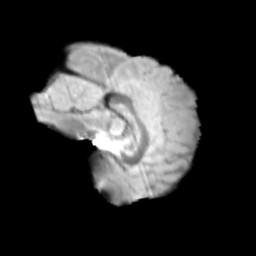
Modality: T2w
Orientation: sagittal
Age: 10
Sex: female
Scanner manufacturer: siemens
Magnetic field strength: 3 T
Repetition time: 3.8 s
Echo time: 0.07 s